Interaction volume radius: 10 \u00c5
Interaction volume height: 45 \u00c5
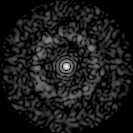
Disorder parameter: 0.8372